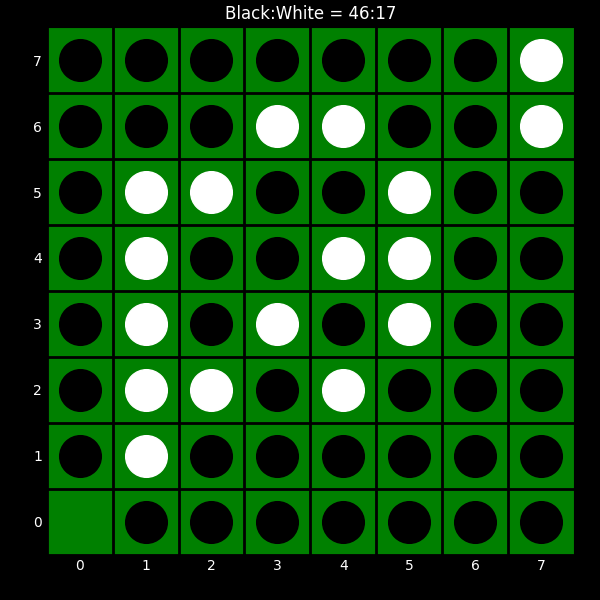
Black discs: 46
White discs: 17